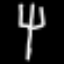
Label: fork